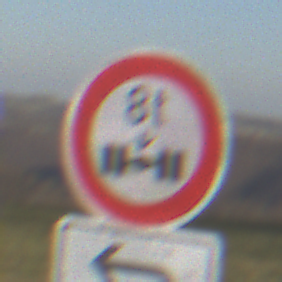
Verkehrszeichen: TatsaechlicheAchslast
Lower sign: RichtungsangabeDurchPfeile2
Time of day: MorningAfternoon
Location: Outdoor (Nature)
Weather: Clear
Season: Winter
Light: Natural